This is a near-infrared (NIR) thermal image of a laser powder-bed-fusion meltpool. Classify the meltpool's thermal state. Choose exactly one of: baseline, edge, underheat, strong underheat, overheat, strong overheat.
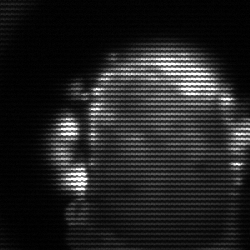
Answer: baseline